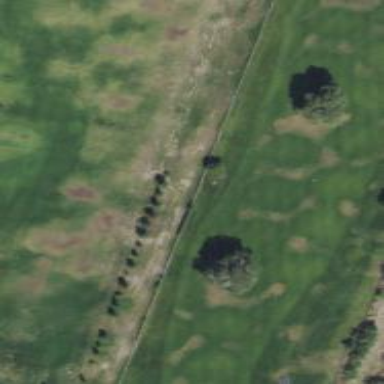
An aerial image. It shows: Scenic golf fairway.